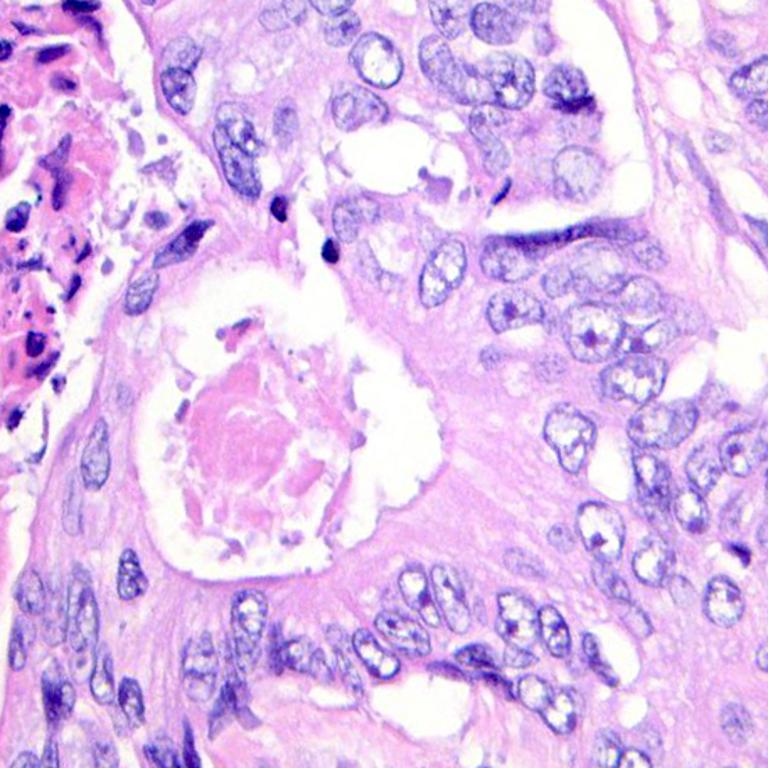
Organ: colon
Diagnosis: adenocarcinomas